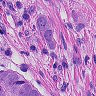
Metastatic tissue present: yes